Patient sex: M
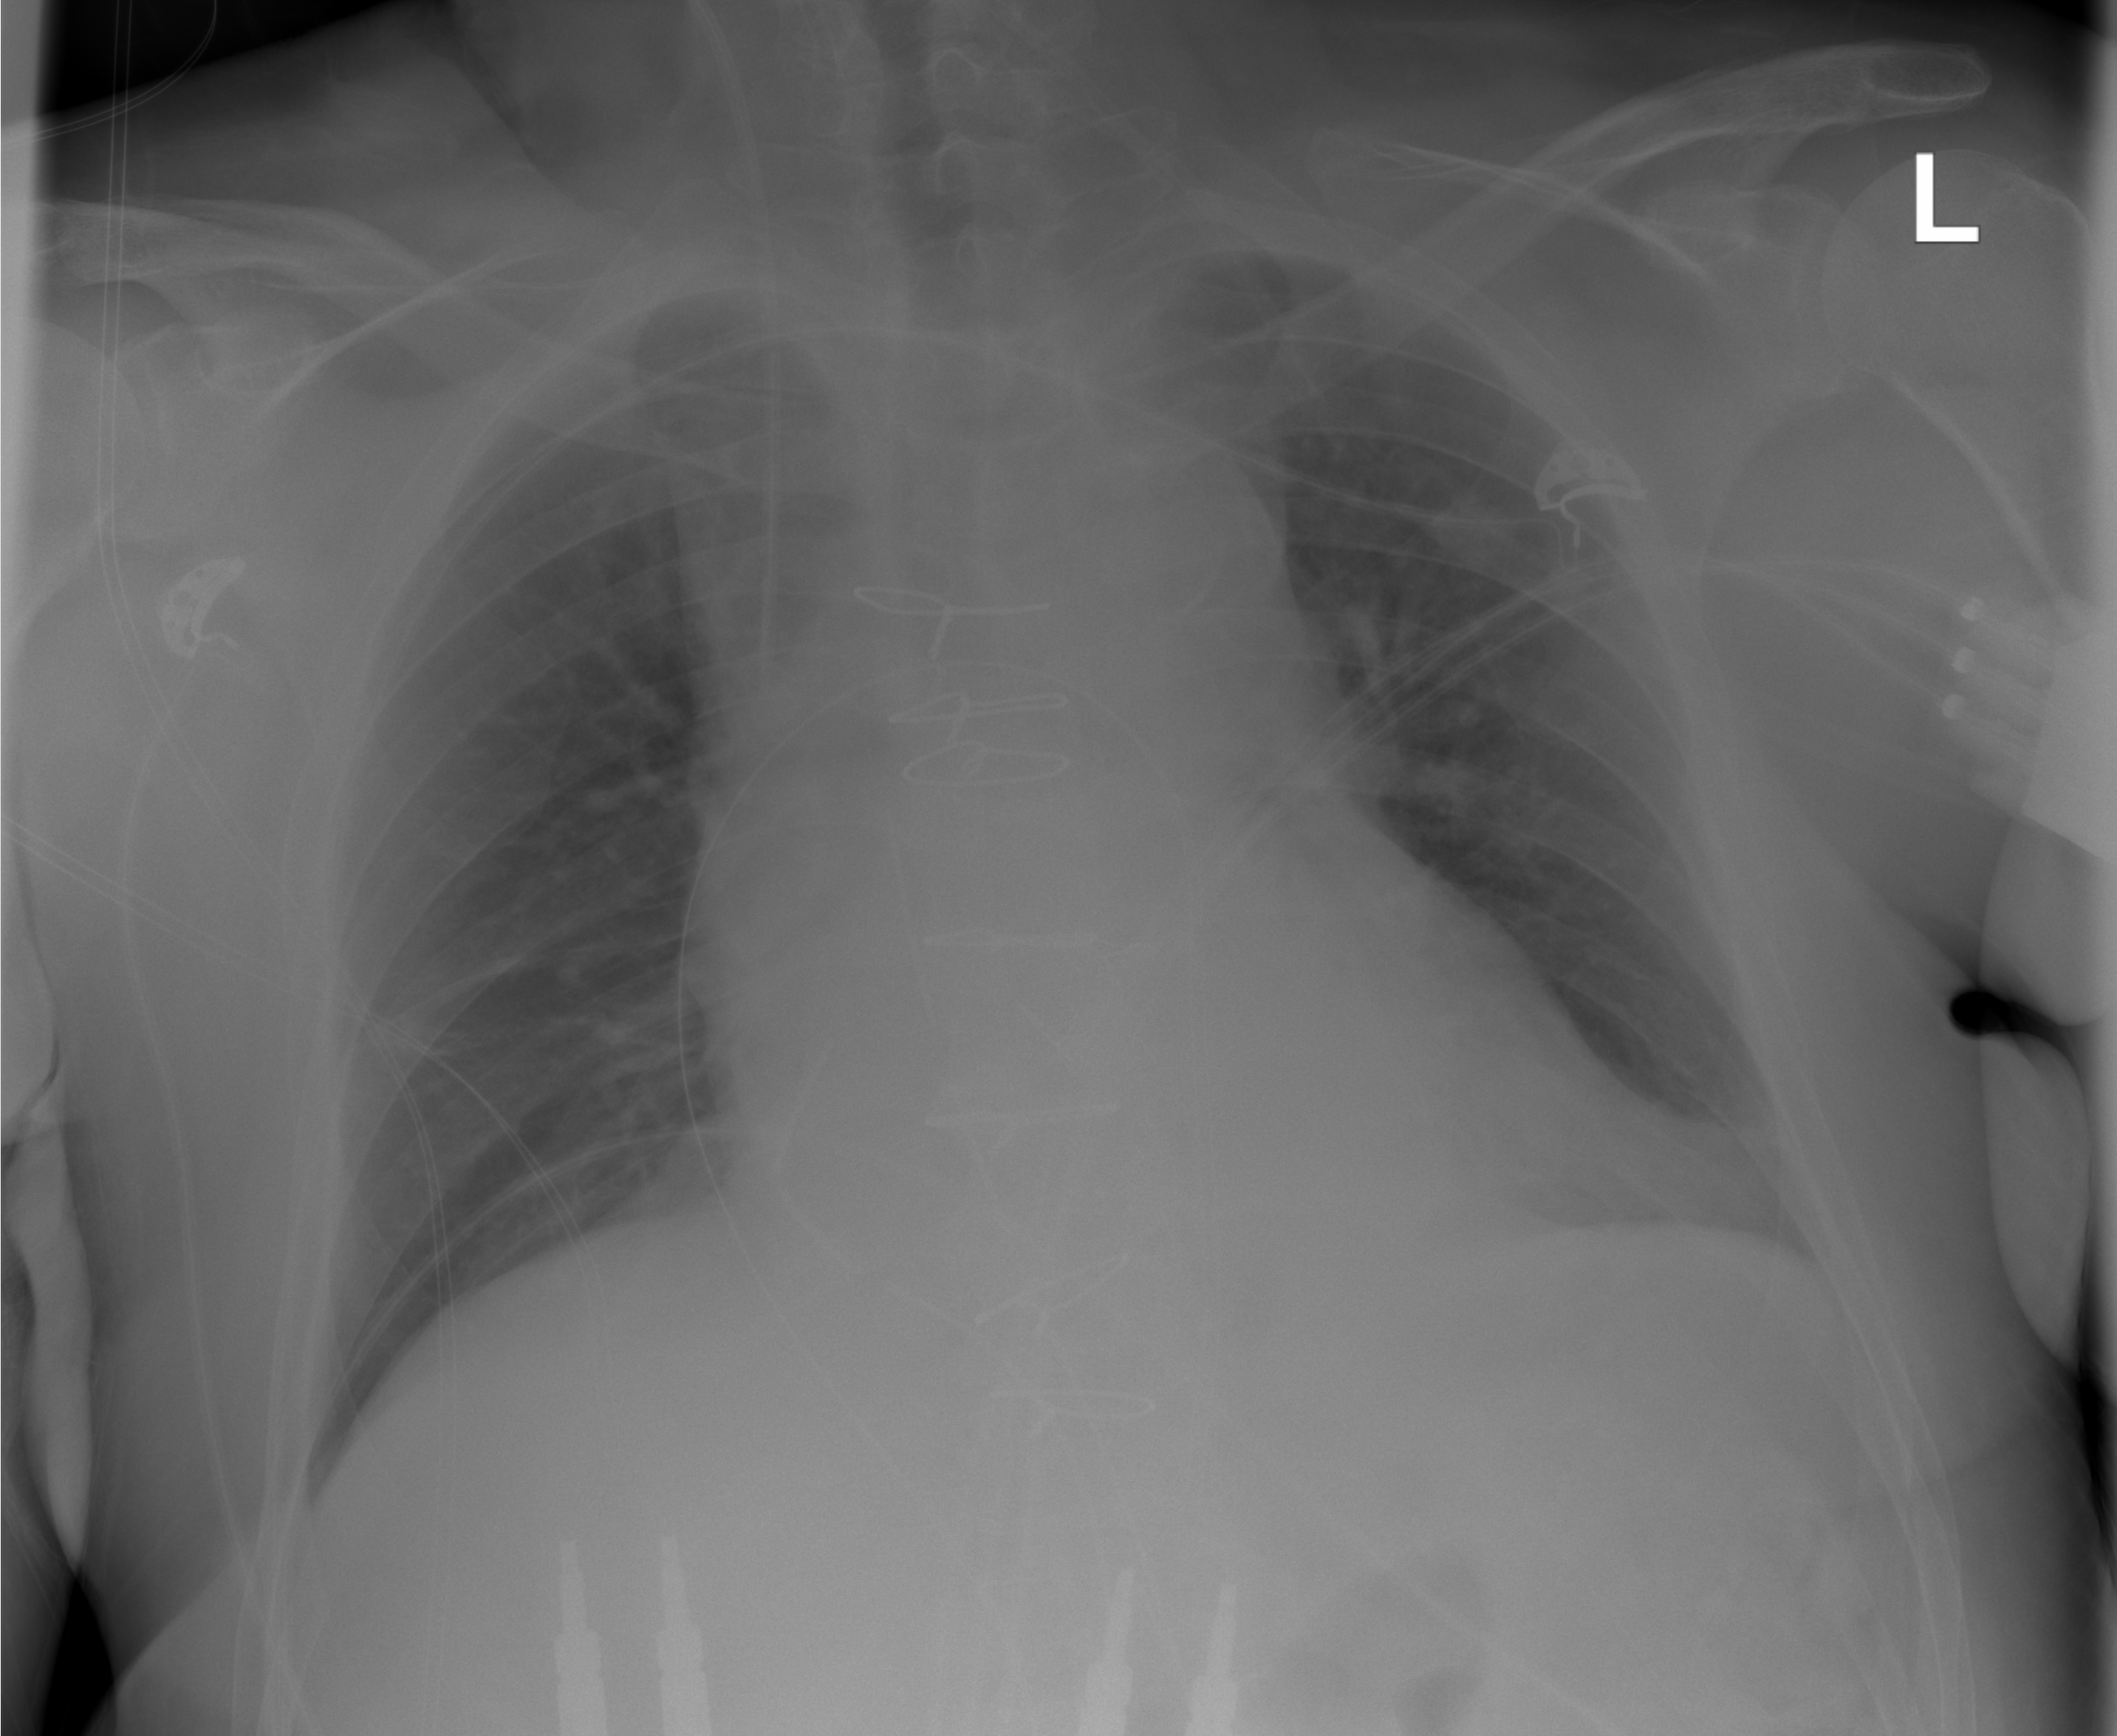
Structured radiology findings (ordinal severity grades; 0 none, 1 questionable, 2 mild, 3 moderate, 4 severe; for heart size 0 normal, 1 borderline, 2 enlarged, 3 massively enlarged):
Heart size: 0
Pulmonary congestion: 0
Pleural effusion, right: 0
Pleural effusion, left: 0
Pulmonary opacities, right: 0
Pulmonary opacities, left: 0
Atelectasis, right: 0
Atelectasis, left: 0